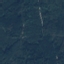
Land use / land cover: Forest